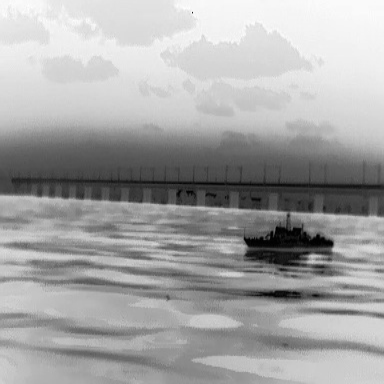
There is a warship in the infrared image.